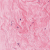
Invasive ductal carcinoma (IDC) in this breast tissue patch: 0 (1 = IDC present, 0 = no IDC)